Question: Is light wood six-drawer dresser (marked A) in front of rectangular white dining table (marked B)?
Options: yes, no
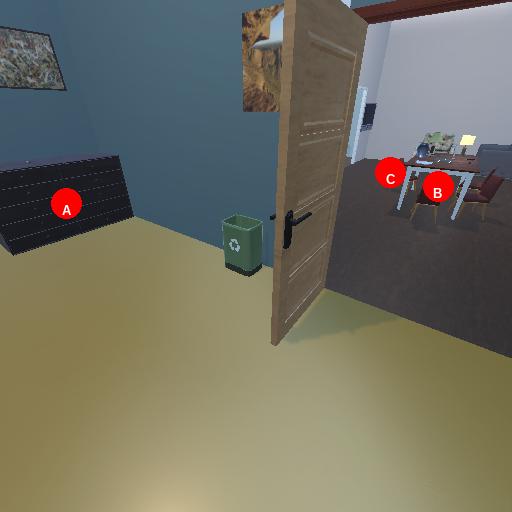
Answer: yes